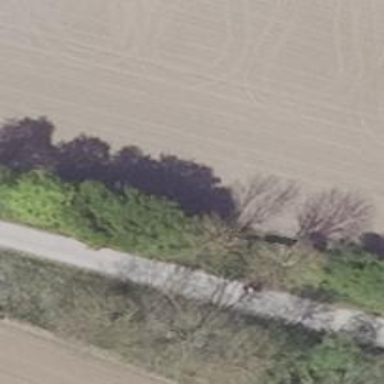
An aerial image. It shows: Row of deciduous broadleaved trees.